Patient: sex F, age 62
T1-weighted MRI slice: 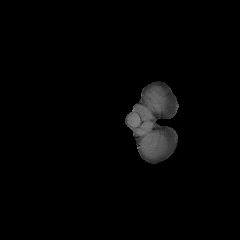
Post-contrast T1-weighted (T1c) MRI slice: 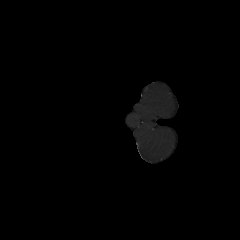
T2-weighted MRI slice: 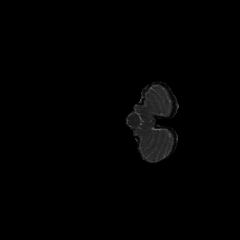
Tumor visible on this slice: no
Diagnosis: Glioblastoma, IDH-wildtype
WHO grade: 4